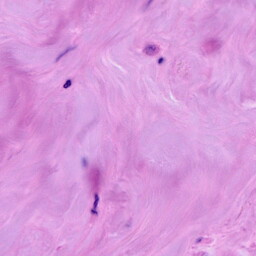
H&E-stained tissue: Breast